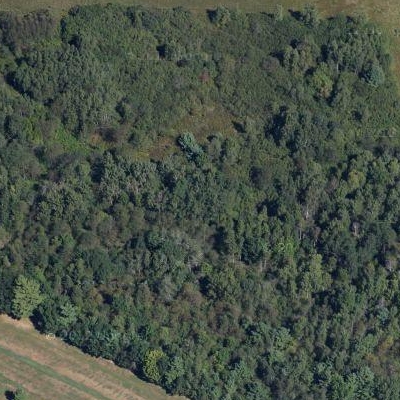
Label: Forest